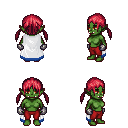
a pixel art fantasy rpg character, female body template, orc, green skin, white trimmed cape, red pants, ruby red twin-tailed hairstyle, metal gloves, four views (front, back, left, right), 2x2 character sprite sheet, small pixel art, hard edges, no anti-aliasing